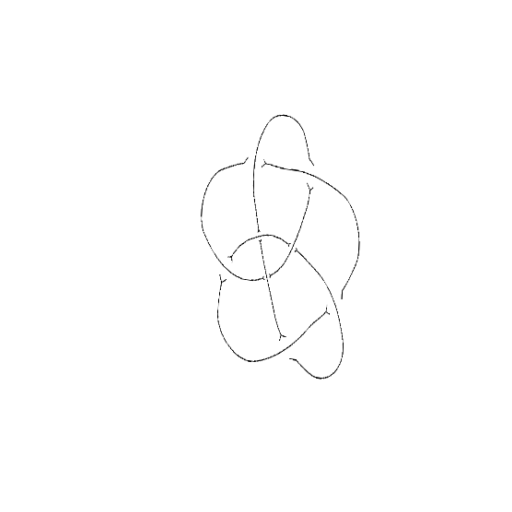
Crossing number: 8